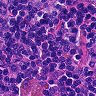
Metastatic tissue present: no